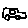
Label: car